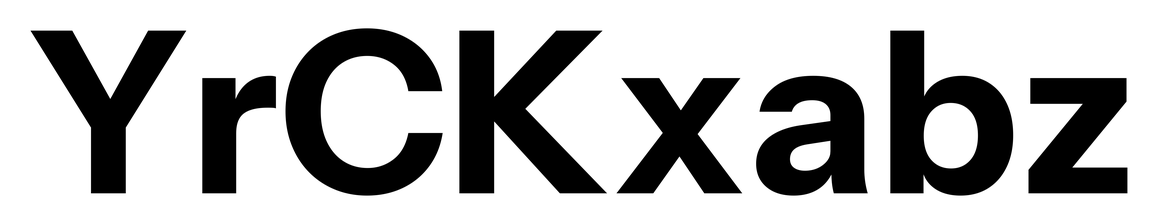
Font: InstrumentSans_Bold